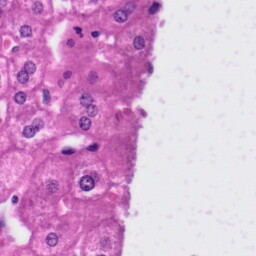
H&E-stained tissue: Liver